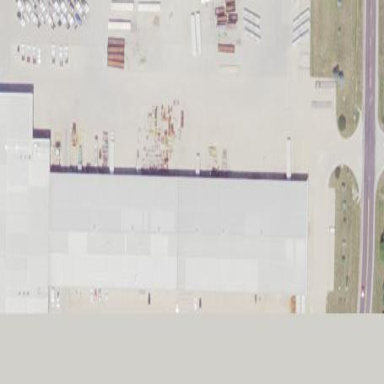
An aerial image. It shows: Industrial building.